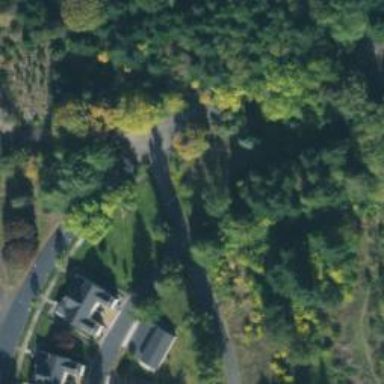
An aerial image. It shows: Footway along the road.